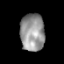
Tissue: prostate
Cell type: Myeloid cells
Senescence score: 0.7457
Nuclear area (px): 898
Mean DAPI intensity: 149.115